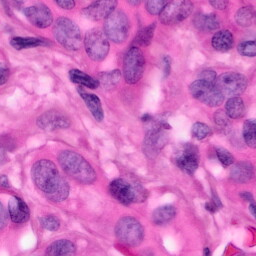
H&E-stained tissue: Pancreatic